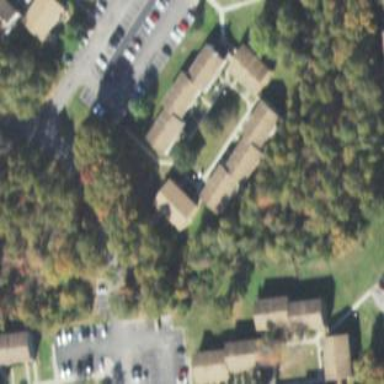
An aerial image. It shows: View of apartment building.